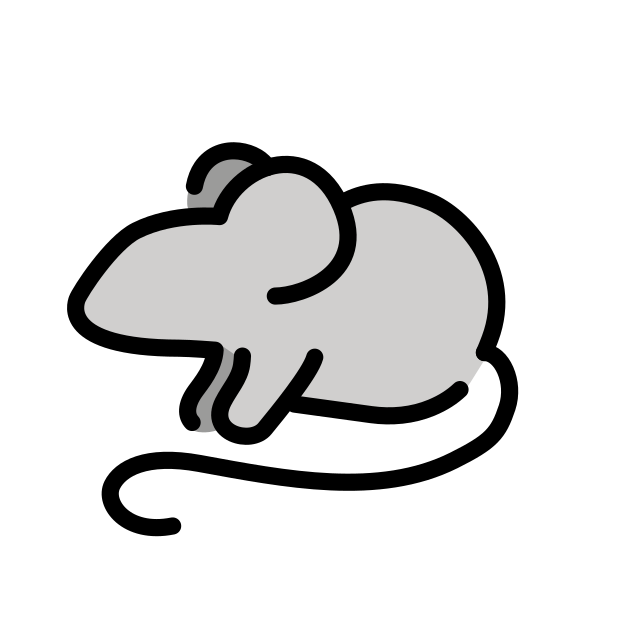
Emoji: 🐁
Name: mouse
Unicode: 0x1f401